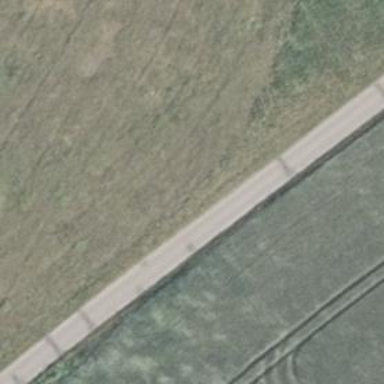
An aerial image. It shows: Unclassified road with asphalt surface.